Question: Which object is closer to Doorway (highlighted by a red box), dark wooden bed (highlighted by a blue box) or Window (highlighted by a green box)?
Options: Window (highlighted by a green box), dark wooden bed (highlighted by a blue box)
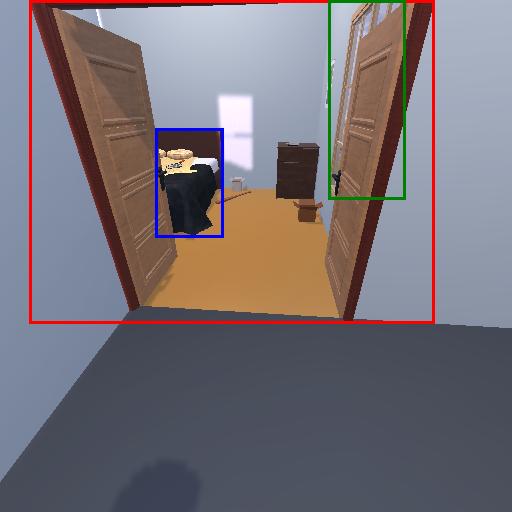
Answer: Window (highlighted by a green box)